Question: I have implemented a localization in my app for Croatian and English language. The user can chanage the language in the 'PreferenceActivity'.
This is the code:
'''
public class SettingsActivity extends PreferenceActivity implements
OnSharedPreferenceChangeListener {
@Override
protected void onCreate(Bundle savedInstanceState) {...}
@Override
protected void onResume() {...}
@Override
public void onSharedPreferenceChanged(SharedPreferences sharedPreferences,
String key) {
if (key.equals("language")) {
String language= sharedPreferences.getString(key, "1");
if (language.equals("2")) {
switchLang("en");
} else {
switchLang("hr");
}
}
}
private void switchLang(String langCode) {
Locale locale = new Locale(langCode);
Locale.setDefault(locale);
Configuration config = new Configuration();
config.locale = locale;
getBaseContext().getResources().updateConfiguration(config,
getBaseContext().getResources().getDisplayMetrics());
onCreate(null);
}
}
'''
And I have in my res folder a structure like this:

In the folders drawable-en-hdpi and drawable-hr-hdpi are images with the same names of course.
Now the problem is when I change the language in my 'PreferenceActivity' everything works just fine in every activity of my application the language changes (all string references and drawable references are correct). Only in my main activity the drawable references are always from the drawable-hr-hdpi folder. Why does it not change there? And the best part is that the string references on my main activity work correct too.
TIA!
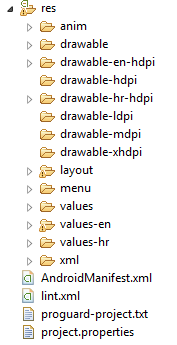
Answer: I found the solution. I just call the 'setContentView' again but in 'onResume' for my main activity if there was a change in the language settings. I don't know if that is the correct way to do it but it works :)